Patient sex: M
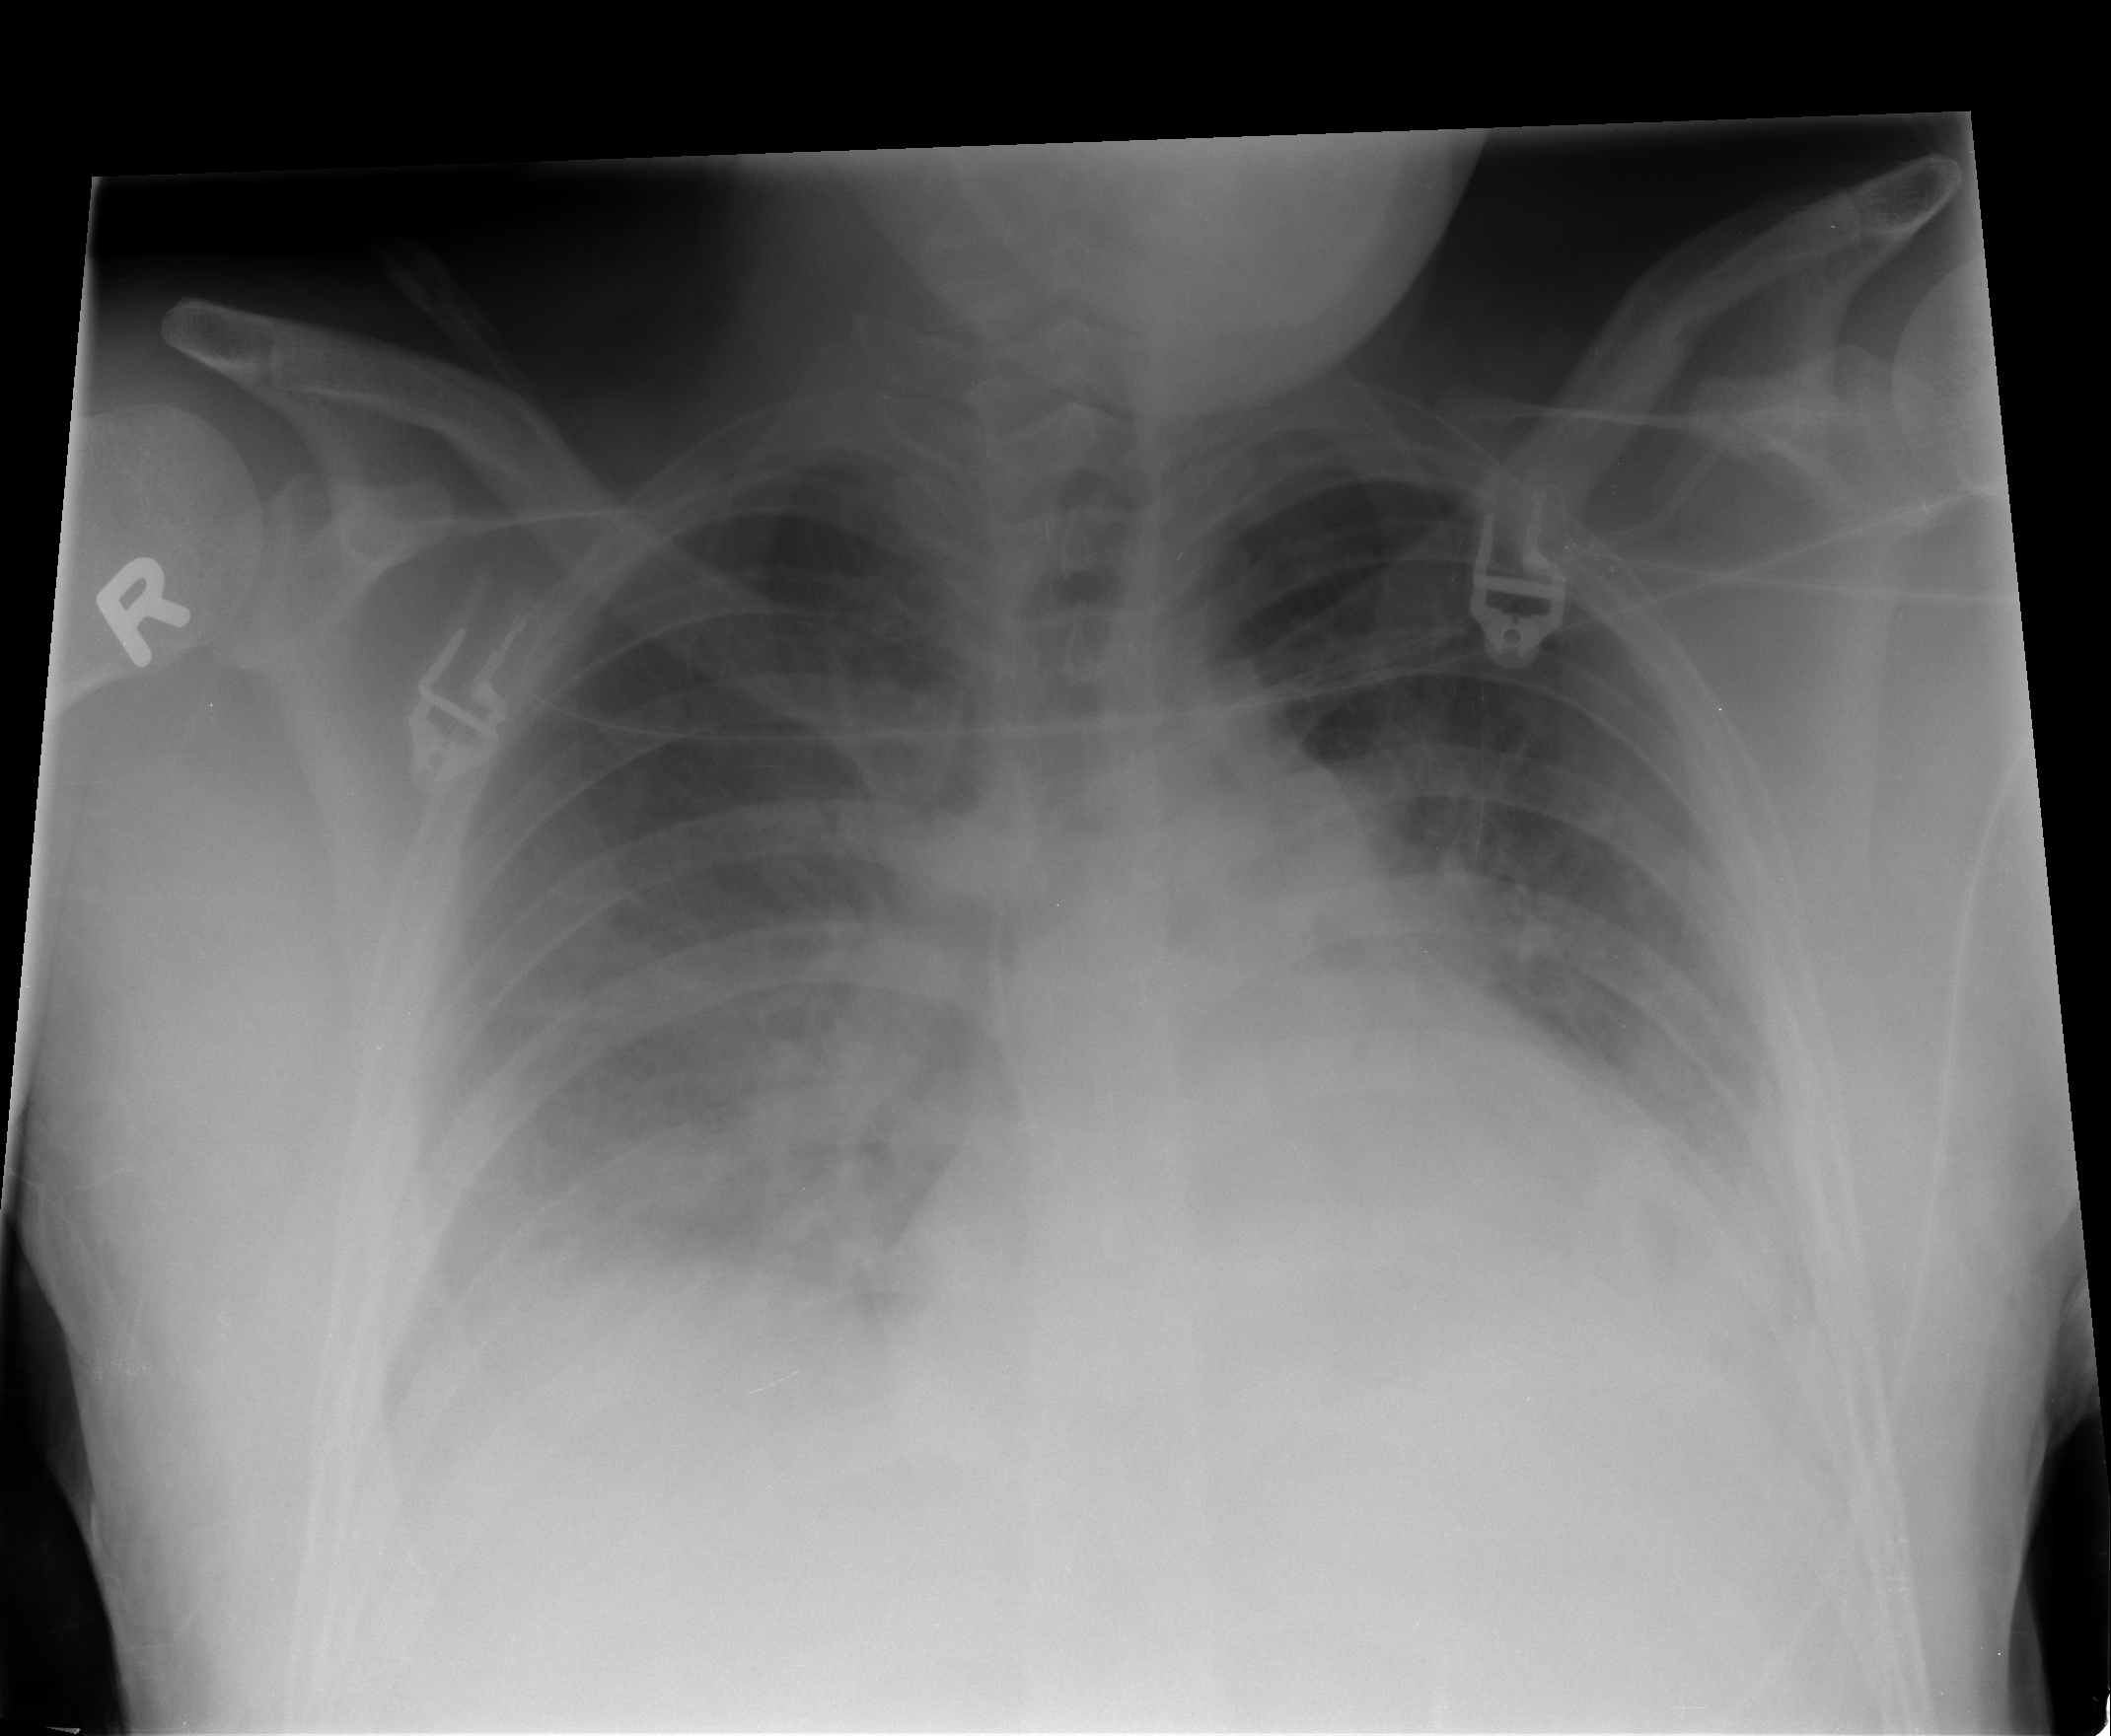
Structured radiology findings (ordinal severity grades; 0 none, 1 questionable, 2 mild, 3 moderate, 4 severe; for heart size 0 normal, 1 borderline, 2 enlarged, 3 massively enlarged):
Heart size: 1
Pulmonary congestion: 1
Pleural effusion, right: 3
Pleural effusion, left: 2
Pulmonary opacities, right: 1
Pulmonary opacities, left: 1
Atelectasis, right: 3
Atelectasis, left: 2